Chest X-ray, AP view. Patient: 54 years old, sex M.
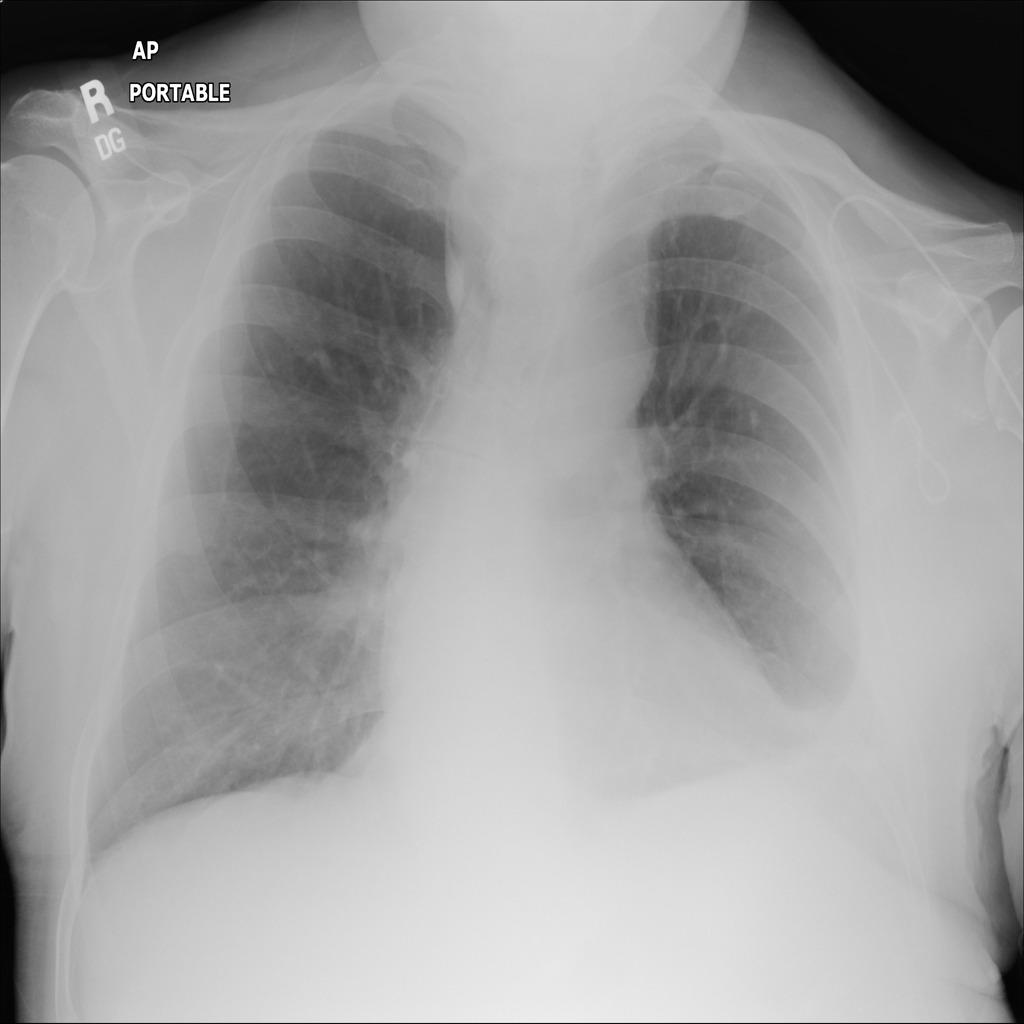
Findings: Atelectasis